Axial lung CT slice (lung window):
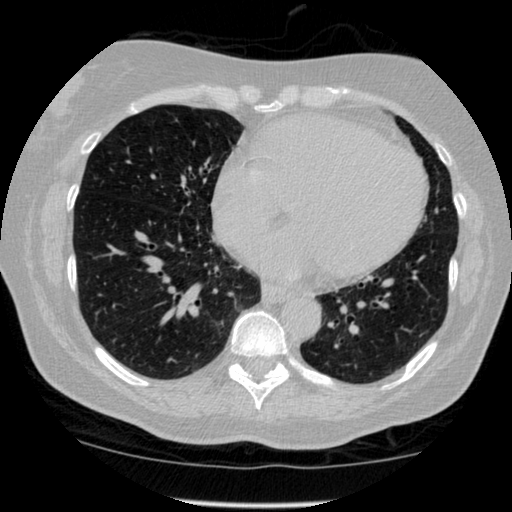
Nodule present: no